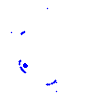
Particle: electron